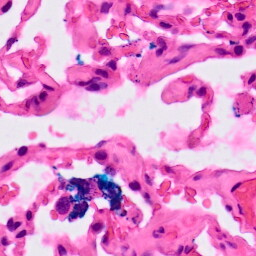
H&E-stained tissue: Lung